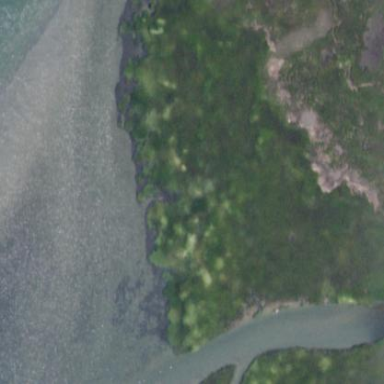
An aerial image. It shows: Tidal wetland area consisting of tidal flats.